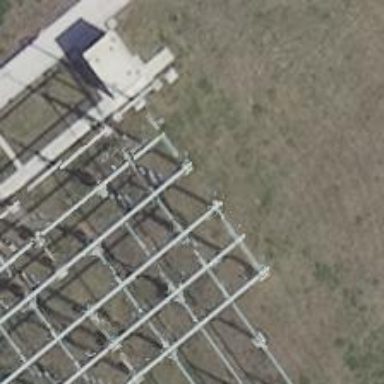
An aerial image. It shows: Power line with 3 cables. It uses busbar.